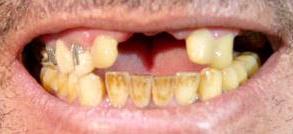
Condition: hypodontia